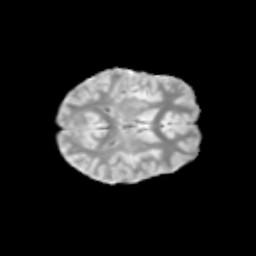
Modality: T2w
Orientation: axial
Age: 11
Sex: female
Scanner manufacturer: siemens
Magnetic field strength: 3 T
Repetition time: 3.8 s
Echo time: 0.07 s